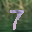
Label: 7